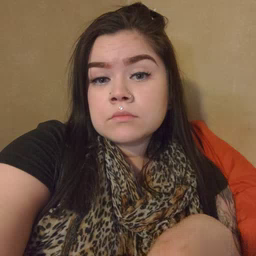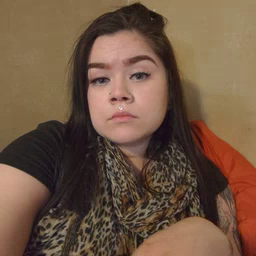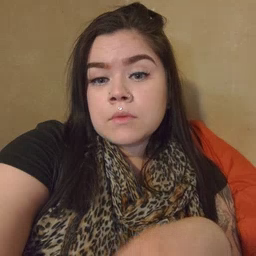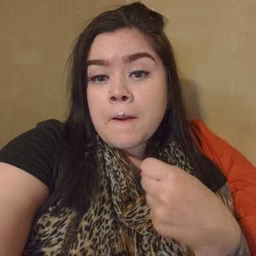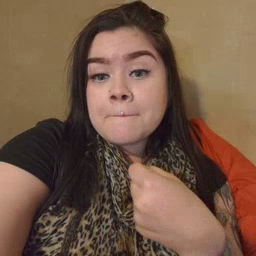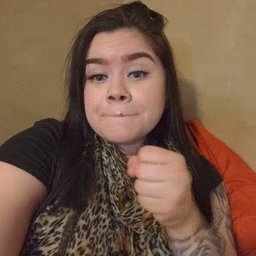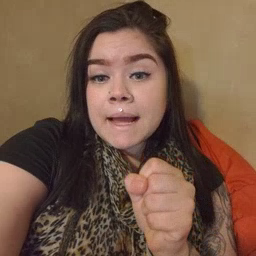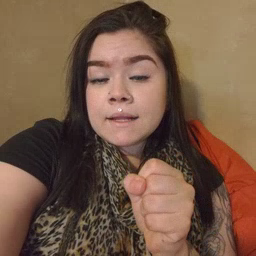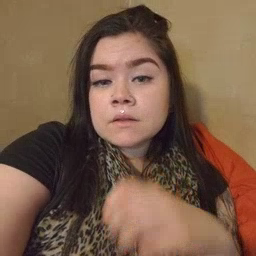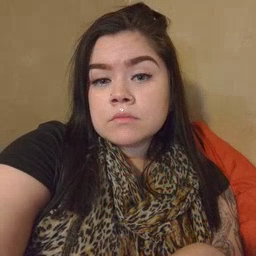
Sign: make